高二 · 立体几何学
8. 某工厂要建造一个长方体状的无盖箱子, 其容积为 $48 \mathrm{~m}^{3}$, 高为 $3 \mathrm{~m}$, 如果箱底每 $1 \mathrm{~m}^{2}$ 的造价为 15 元, 箱壁每 $1 \mathrm{~m}^{2}$ 造价为 12 元,则箱子的最低总造价为
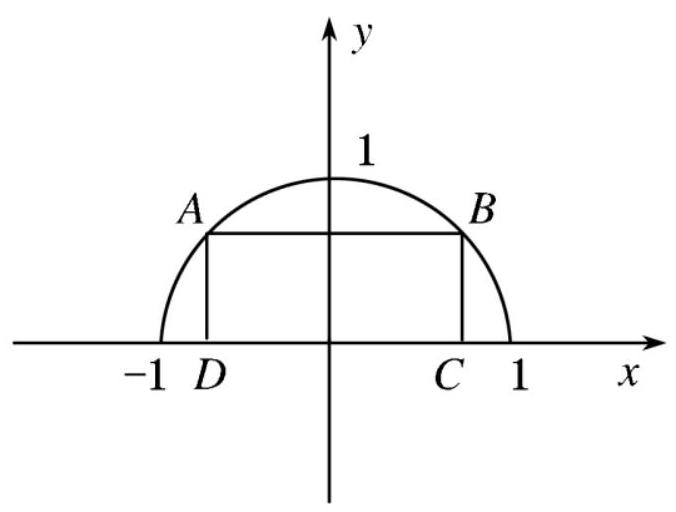
答案: 答案 :816 元

解析: :设箱底一边的长度为 $x \mathrm{~m}$, 总造价为 $y$ 元, 依据题意, 得 $y=12 \times 3\left(2 x+\frac{16}{x} \times 2\right)+15 \times 16$, 则 $y^{\prime}=72\left(1-\frac{16}{x^{2}}\right)$.

令 $y^{\prime}=0$, 得 $x=4$ 或 $x=-4$ (舍去), 易知当 $x=4$ 时, 总造价最低，最低价为 816 元。

答案 :816 元